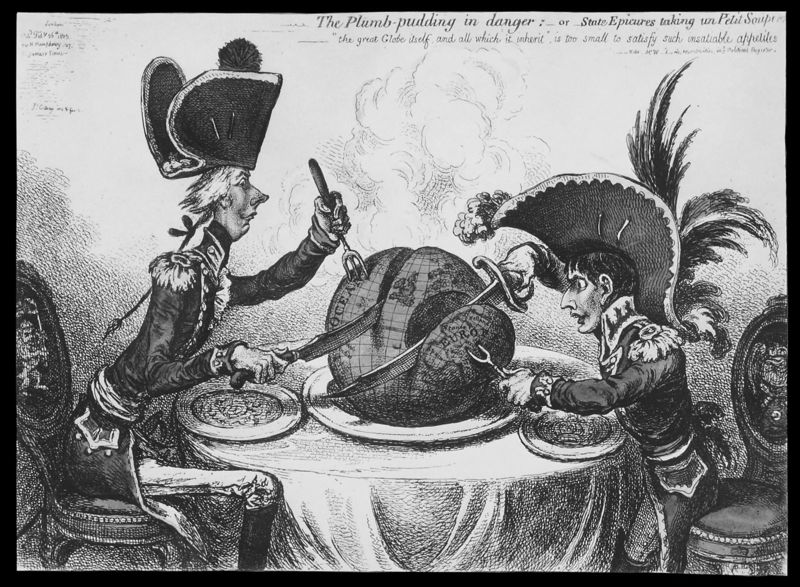
Titel: The plumb-pudding in danger; - or - state epicures taking un petit souper
Künstler: James Gillray
Institution: London, British Museum
Schlagwörter: weiß, grau, schwarz, stuhl, tisch, messer, teller, erde, england, grafik, könig, karikatur, zwei männer, druck, schwarz-weiß, simplicissimus, karrikatur, politik, uniform, napoleon, dreispitz, besteck, hunger, general, kupferstich, globus, welt, preußen, gabel, europa, weltkugel, ziechnung, kolonisierung, imperialsmus, dreispity, überspitzung